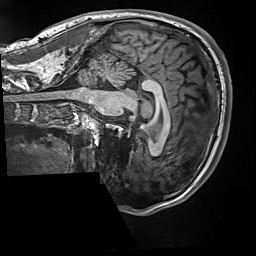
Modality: T1w
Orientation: sagittal
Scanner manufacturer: siemens
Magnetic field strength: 3 T
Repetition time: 2.5 s
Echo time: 0.00299 s